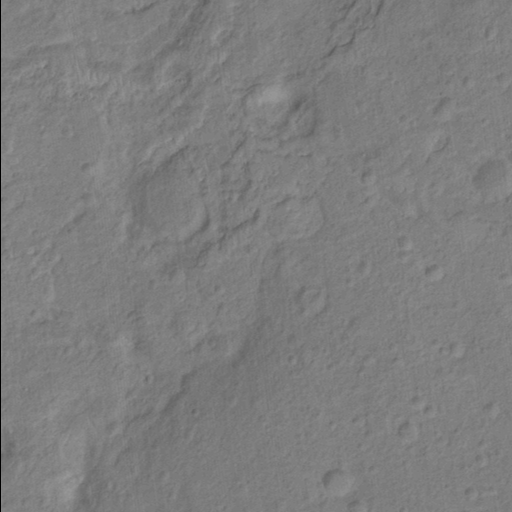
Classes present: Background, Cone